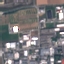
Label: Industrial